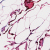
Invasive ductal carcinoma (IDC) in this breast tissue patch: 0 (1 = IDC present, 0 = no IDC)